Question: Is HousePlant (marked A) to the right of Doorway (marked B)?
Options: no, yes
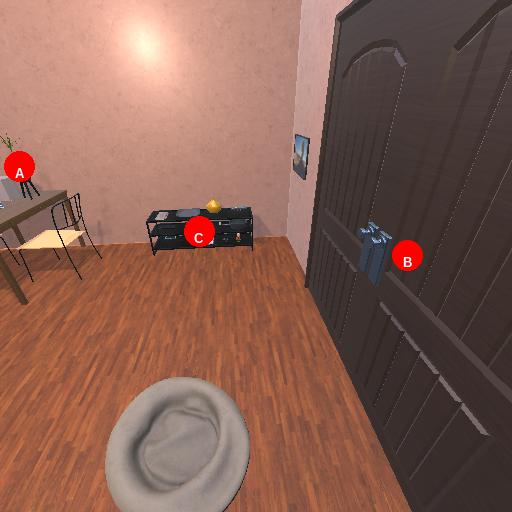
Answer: no